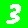
Digit: 3